Interaction volume radius: 5 \u00c5
Interaction volume height: 30 \u00c5
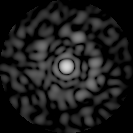
Disorder parameter: 0.8349